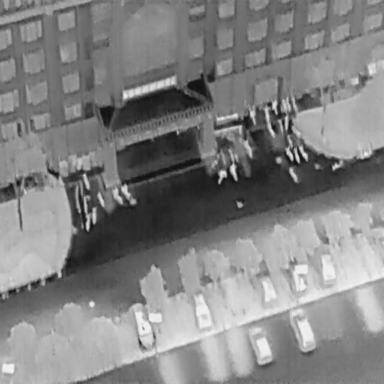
There are 38 objects shown in the infrared image, including seven Cars, and 31 Bicycles.